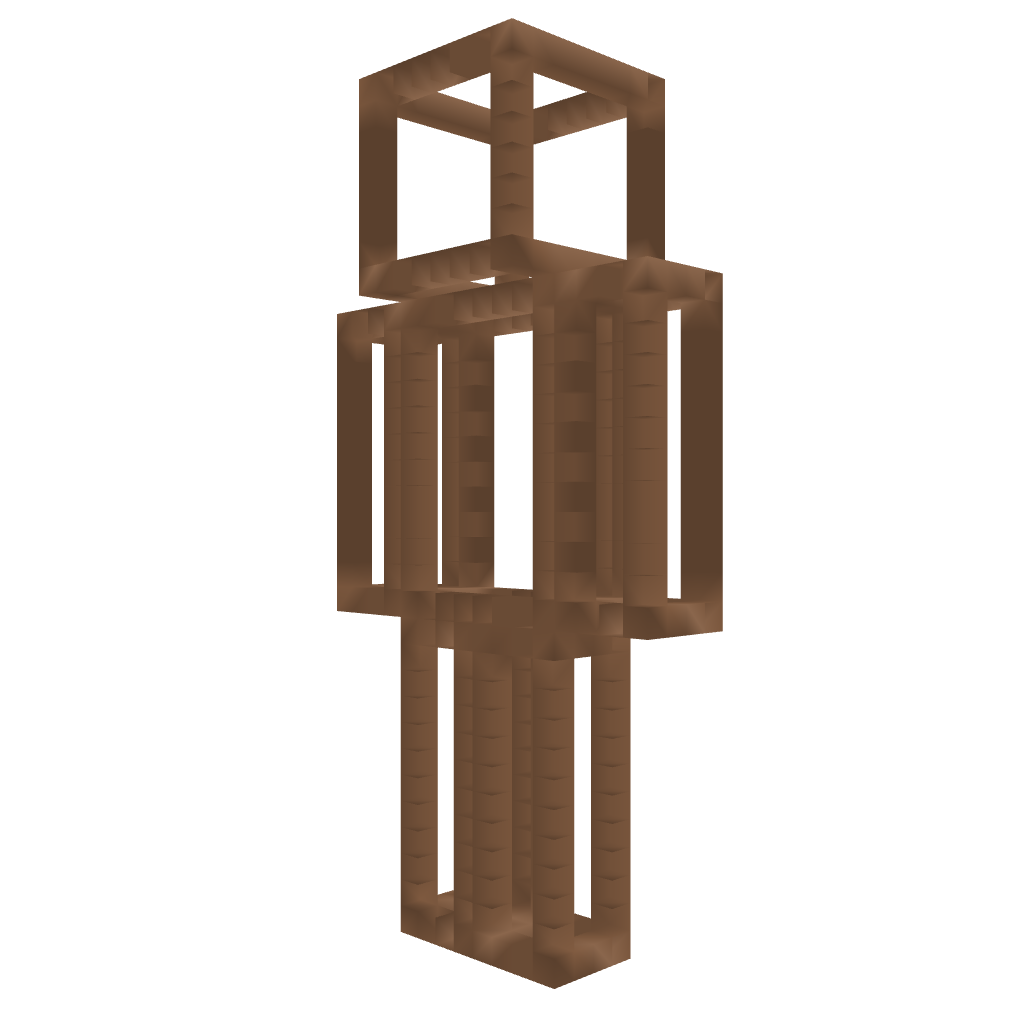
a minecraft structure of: Skin Pattern